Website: bh-photo
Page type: store-pickup
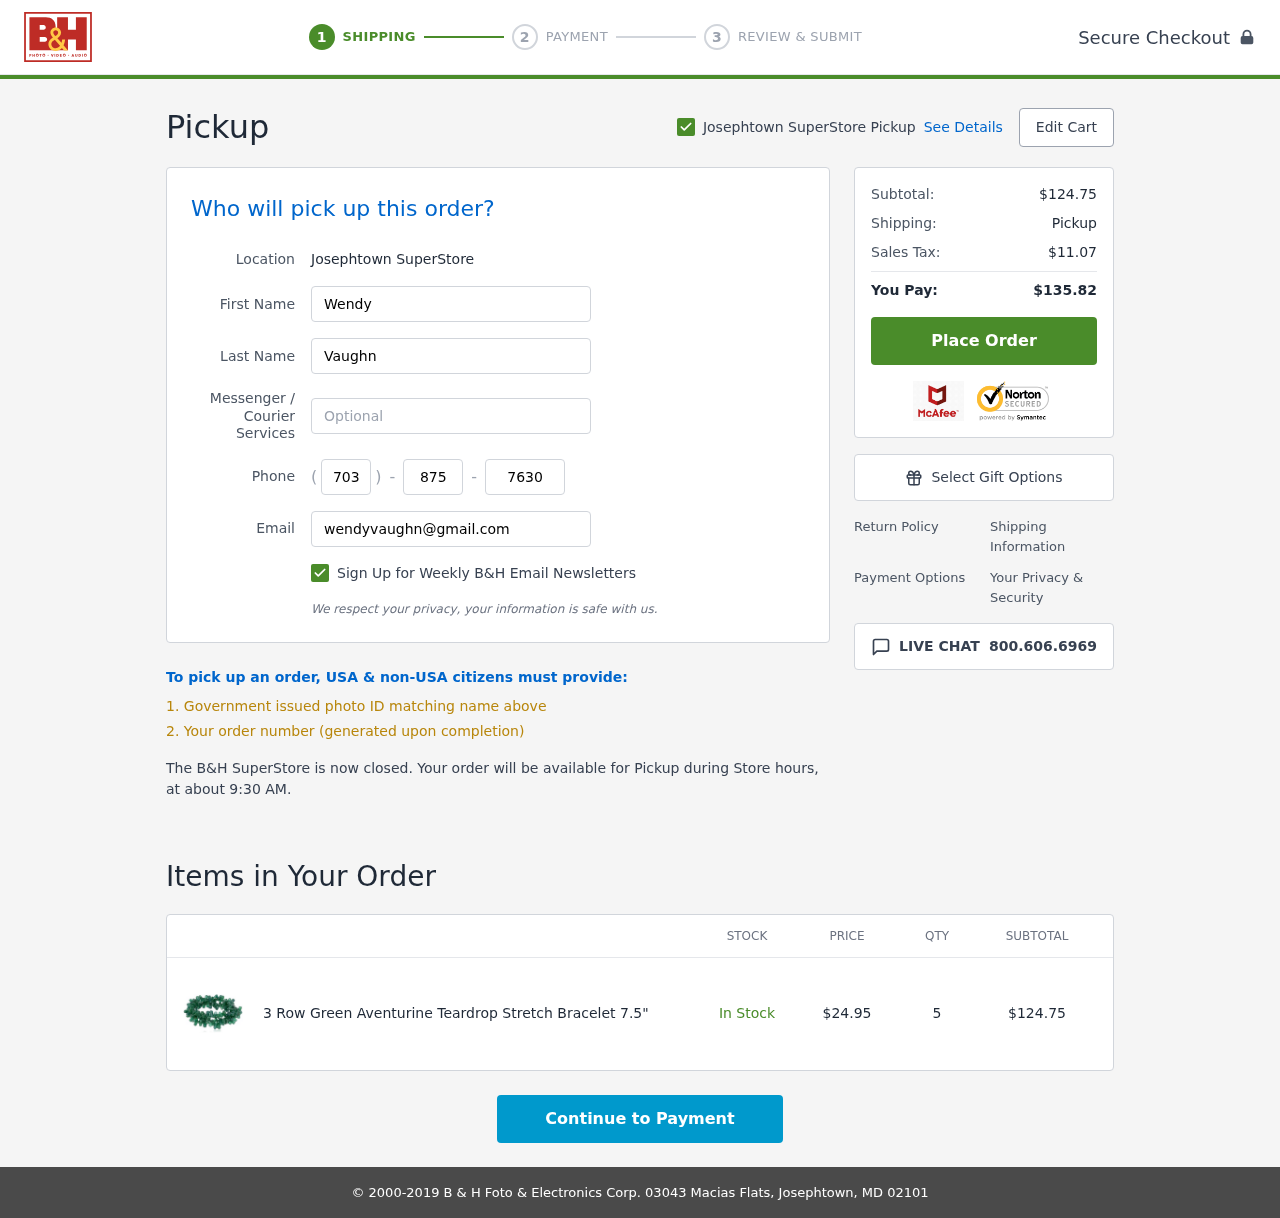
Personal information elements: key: PII_EMAIL
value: wendyvaughn@gmail.com
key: PII_FIRSTNAME
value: Wendy
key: PII_LASTNAME
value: Vaughn
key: PII_LOCATION1_CITY
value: Josephtown SuperStore Pickup
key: PII_LOCATION1_CITY
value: Josephtown SuperStore
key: PII_PHONE_AREA
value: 703
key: PII_PHONE_PREFIX
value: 875
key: PII_PHONE_SUFFIX
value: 7630
Product elements: key: PRODUCT1_NAME
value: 3 Row Green Aventurine Teardrop Stretch Bracelet 7.5"
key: PRODUCT1_PRICE
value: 24.95
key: PRODUCT1_QUANTITY
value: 5
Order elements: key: ORDER_SUBTOTAL
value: $124.75
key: ORDER_TAX
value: $11.07
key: ORDER_TOTAL
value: $135.82